Chest X-ray. View position: PA
Patient age: 68
Patient sex: F
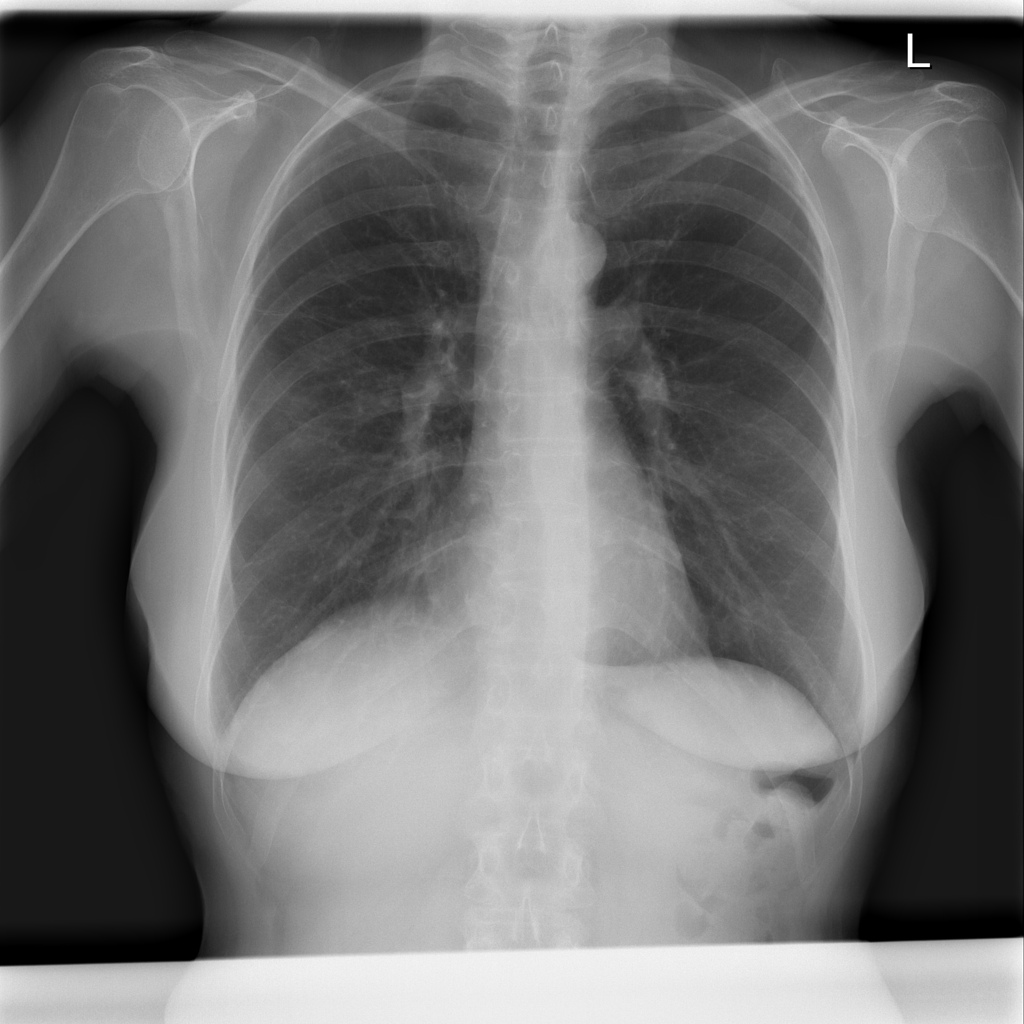
Finding: Pneumothorax